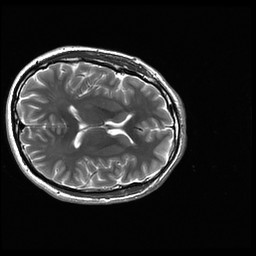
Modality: T2w
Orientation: axial
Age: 31
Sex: male
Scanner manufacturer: ge
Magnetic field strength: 3 T
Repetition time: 5.192 s
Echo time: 0.1003 s